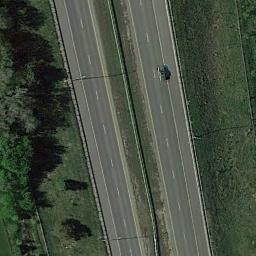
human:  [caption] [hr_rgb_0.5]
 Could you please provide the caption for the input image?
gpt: A straight freeway goes through the lawn with some trees and a car is driving on the freeway .

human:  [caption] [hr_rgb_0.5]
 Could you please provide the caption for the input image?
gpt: The freeway is between the grass and some trees .

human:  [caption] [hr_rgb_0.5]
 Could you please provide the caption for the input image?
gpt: There are large green lawns and green trees around the freeway, And there is a car on the freeway .

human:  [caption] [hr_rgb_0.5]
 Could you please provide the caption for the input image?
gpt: There are several cars on the highway .

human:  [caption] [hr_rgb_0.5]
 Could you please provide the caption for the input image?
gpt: There are green lawns and some green trees beside the freeway .